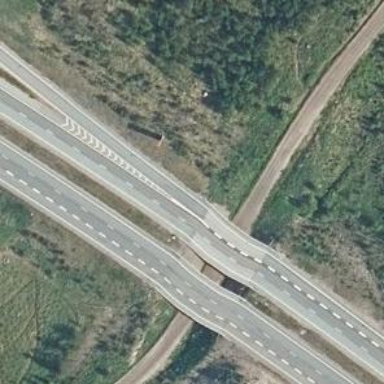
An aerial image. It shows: Motorway bridge with asphalt surface.